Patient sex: F
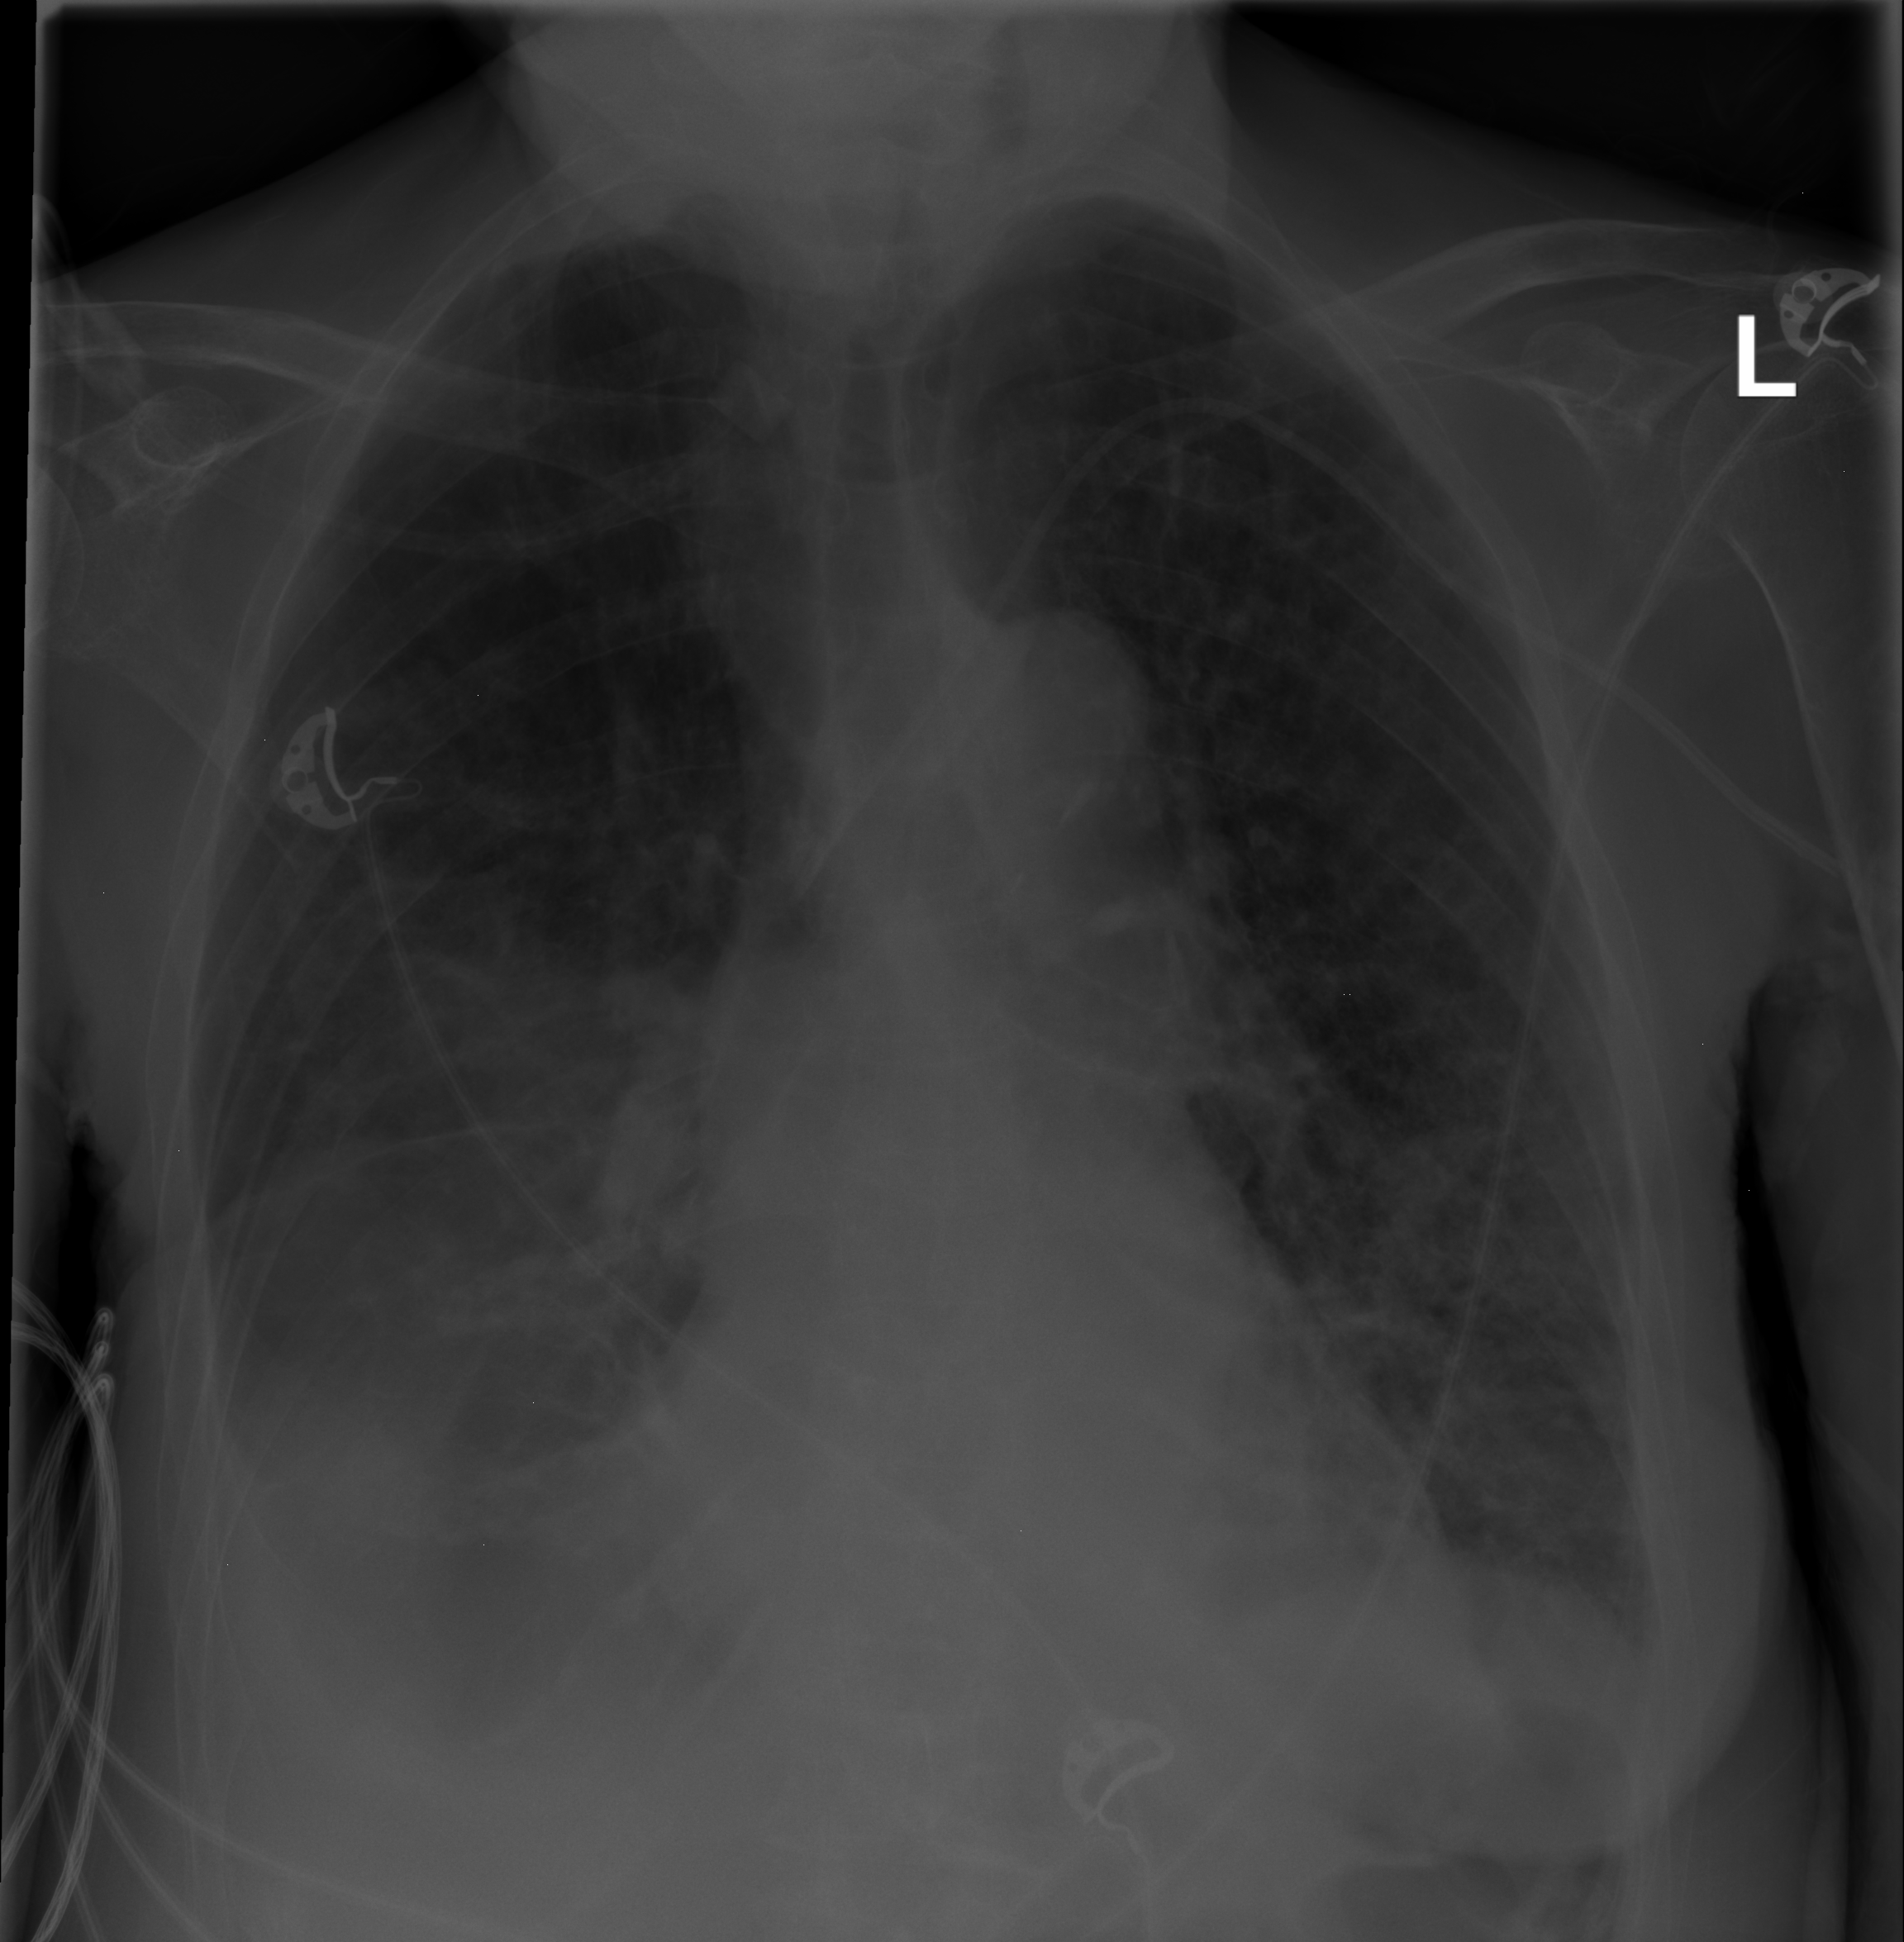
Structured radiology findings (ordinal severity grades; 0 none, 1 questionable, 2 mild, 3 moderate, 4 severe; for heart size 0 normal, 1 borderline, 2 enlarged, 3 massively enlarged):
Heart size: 0
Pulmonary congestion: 1
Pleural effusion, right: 2
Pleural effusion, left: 1
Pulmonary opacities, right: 1
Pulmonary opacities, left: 2
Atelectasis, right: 2
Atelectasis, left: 0